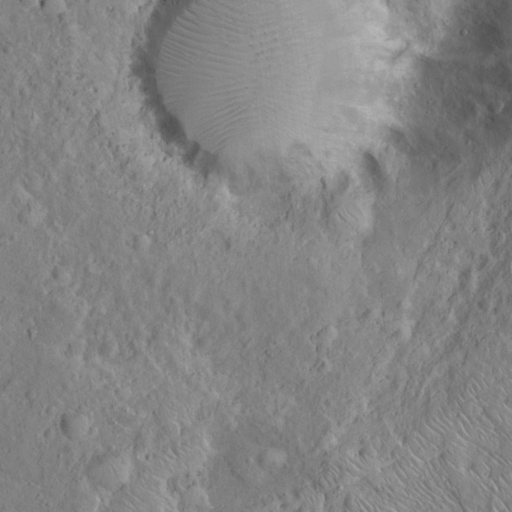
Objects detected: cone